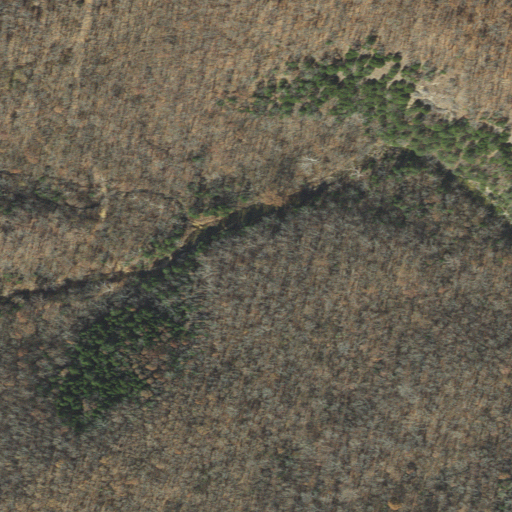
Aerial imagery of valley in Arkansas named Goff Hollow containing deciduous forest and mixed forest